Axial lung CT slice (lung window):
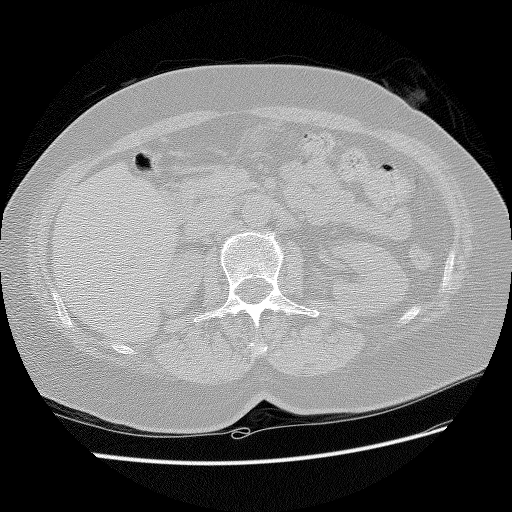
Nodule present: no